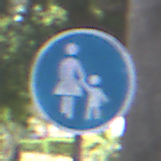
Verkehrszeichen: Gehweg
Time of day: MorningAfternoon
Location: Outdoor (Suburban)
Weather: PartlyCloudy
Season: NotSpecified
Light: Natural